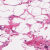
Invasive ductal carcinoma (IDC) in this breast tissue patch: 0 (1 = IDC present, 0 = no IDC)